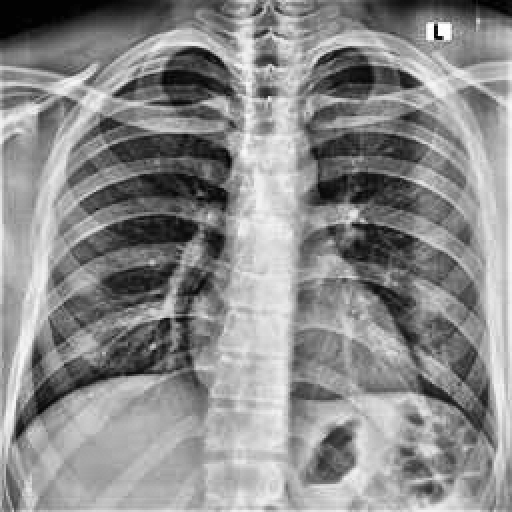
Finding: NORMAL